Interaction volume radius: 5 \u00c5
Interaction volume height: 25 \u00c5
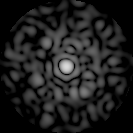
Disorder parameter: 0.7962